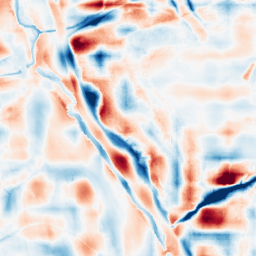
Category: wavelet
Decomposition family: wavelet_reverse_biorthogonal
Decomposition parameters: wavelet: rbio5.5
level: 5
Upsampling method: quintic
Upsampling parameters: scale: 4
Upsampling scale: 4